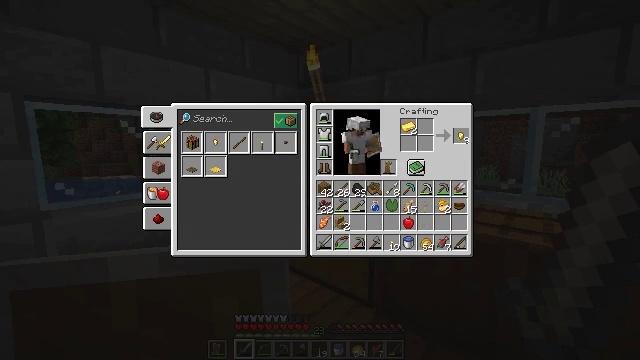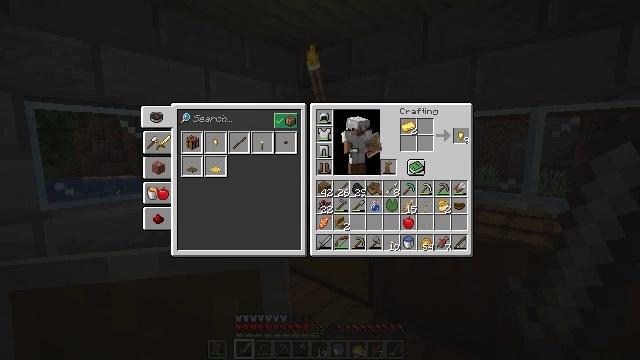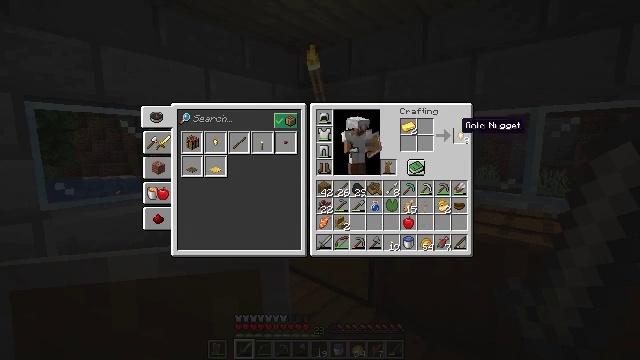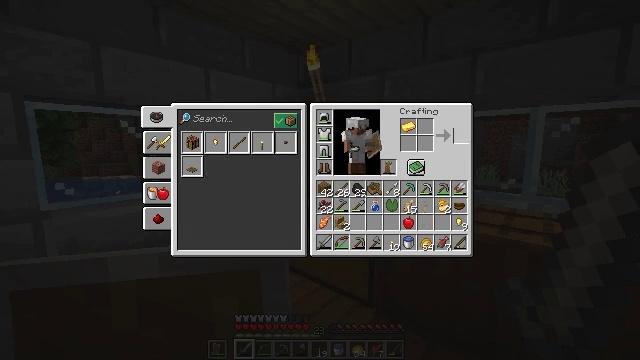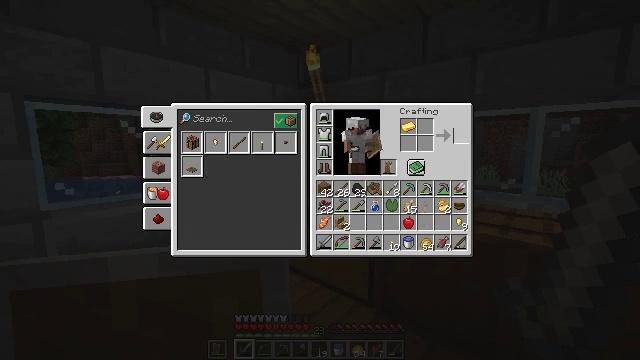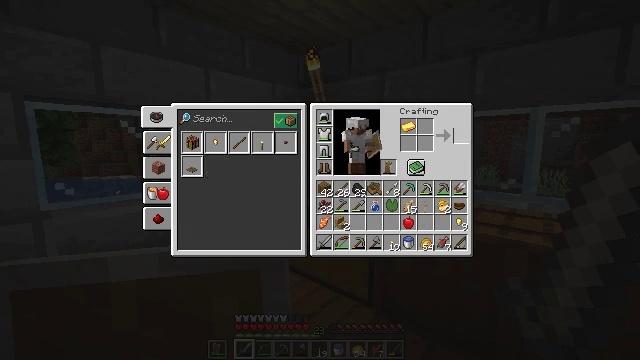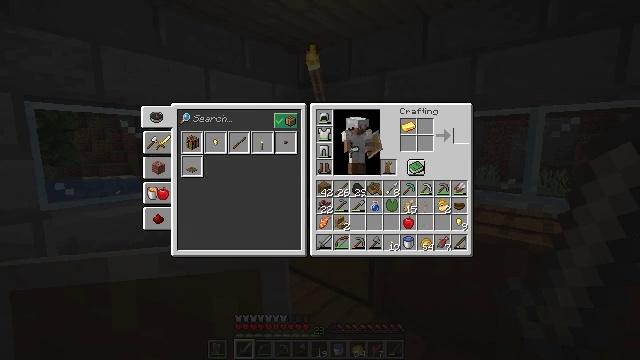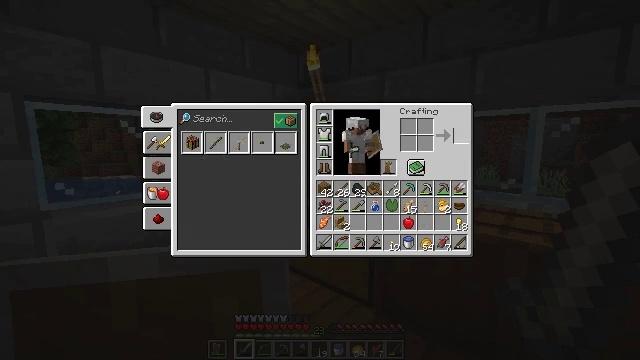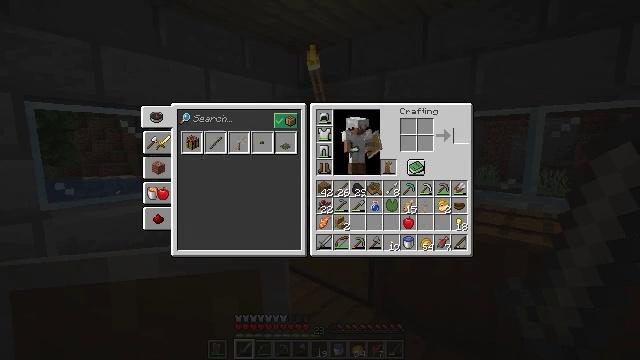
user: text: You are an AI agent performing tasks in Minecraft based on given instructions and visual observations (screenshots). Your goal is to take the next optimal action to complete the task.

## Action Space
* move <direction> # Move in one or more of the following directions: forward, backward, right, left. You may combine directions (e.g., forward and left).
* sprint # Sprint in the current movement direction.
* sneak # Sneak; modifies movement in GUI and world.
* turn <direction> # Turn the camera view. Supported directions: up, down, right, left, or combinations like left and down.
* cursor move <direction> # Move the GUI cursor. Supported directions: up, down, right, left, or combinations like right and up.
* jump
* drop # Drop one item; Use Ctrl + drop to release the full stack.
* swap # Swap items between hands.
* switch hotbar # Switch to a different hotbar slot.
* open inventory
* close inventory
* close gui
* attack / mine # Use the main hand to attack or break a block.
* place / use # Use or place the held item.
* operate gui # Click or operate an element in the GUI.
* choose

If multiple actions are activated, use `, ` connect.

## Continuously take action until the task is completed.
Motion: motion action
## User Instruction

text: Obtain gold nugget by crafting gold ingot.
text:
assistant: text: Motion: sneak
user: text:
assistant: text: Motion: sneak
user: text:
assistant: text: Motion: sneak, operate gui
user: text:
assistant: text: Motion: sneak, operate gui
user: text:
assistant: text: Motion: sneak
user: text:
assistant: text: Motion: sneak
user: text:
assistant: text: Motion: sneak
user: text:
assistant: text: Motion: sneak
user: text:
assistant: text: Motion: sneak